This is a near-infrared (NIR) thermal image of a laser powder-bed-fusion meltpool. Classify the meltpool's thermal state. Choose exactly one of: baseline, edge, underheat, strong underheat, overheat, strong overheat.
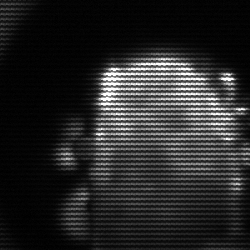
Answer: baseline